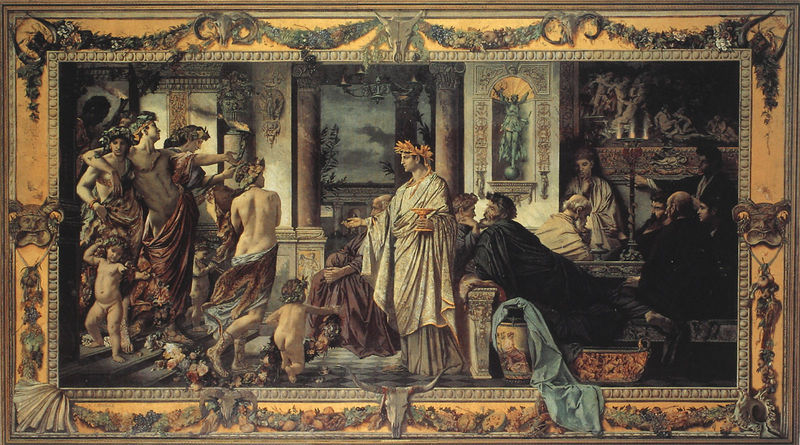
Titel: Das Gastmahl, nach Platon
Künstler: Anselm Feuerbach
Institution: Berlin, Staatliche Museen - Preußischer Kulturbesitz
Schlagwörter: akt, nackt, umhang, menschen, blumen, lampe, marmor, männer, rücken, schwarz, säule, säulen, zimmer, bart, barock, rahmen, bild, gold, girlande, renaissance, engel, früchte, ranken, vase, sofa, antike, babys, kranz, lorbeer, rom, römer, griechen, götter, bacchus, toga, griechenland, fresko, putten, neoklassizismus, cäsar, gwänder, neoklassizistisch, kupido, plumpaquatsch